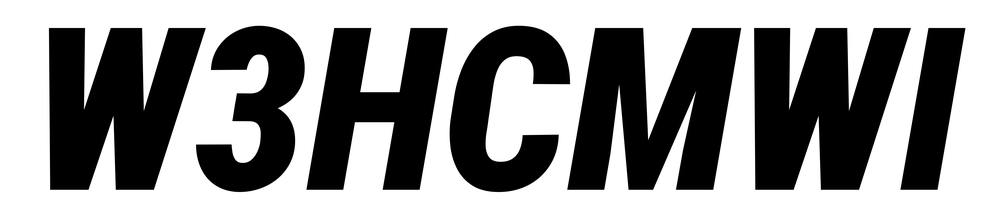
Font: Roboto-Italic_Condensed_Black_Italic